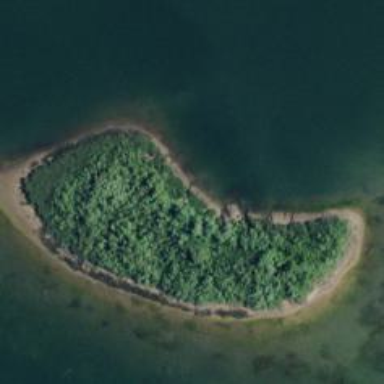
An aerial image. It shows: Image showing island.